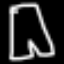
Label: pants